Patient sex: F
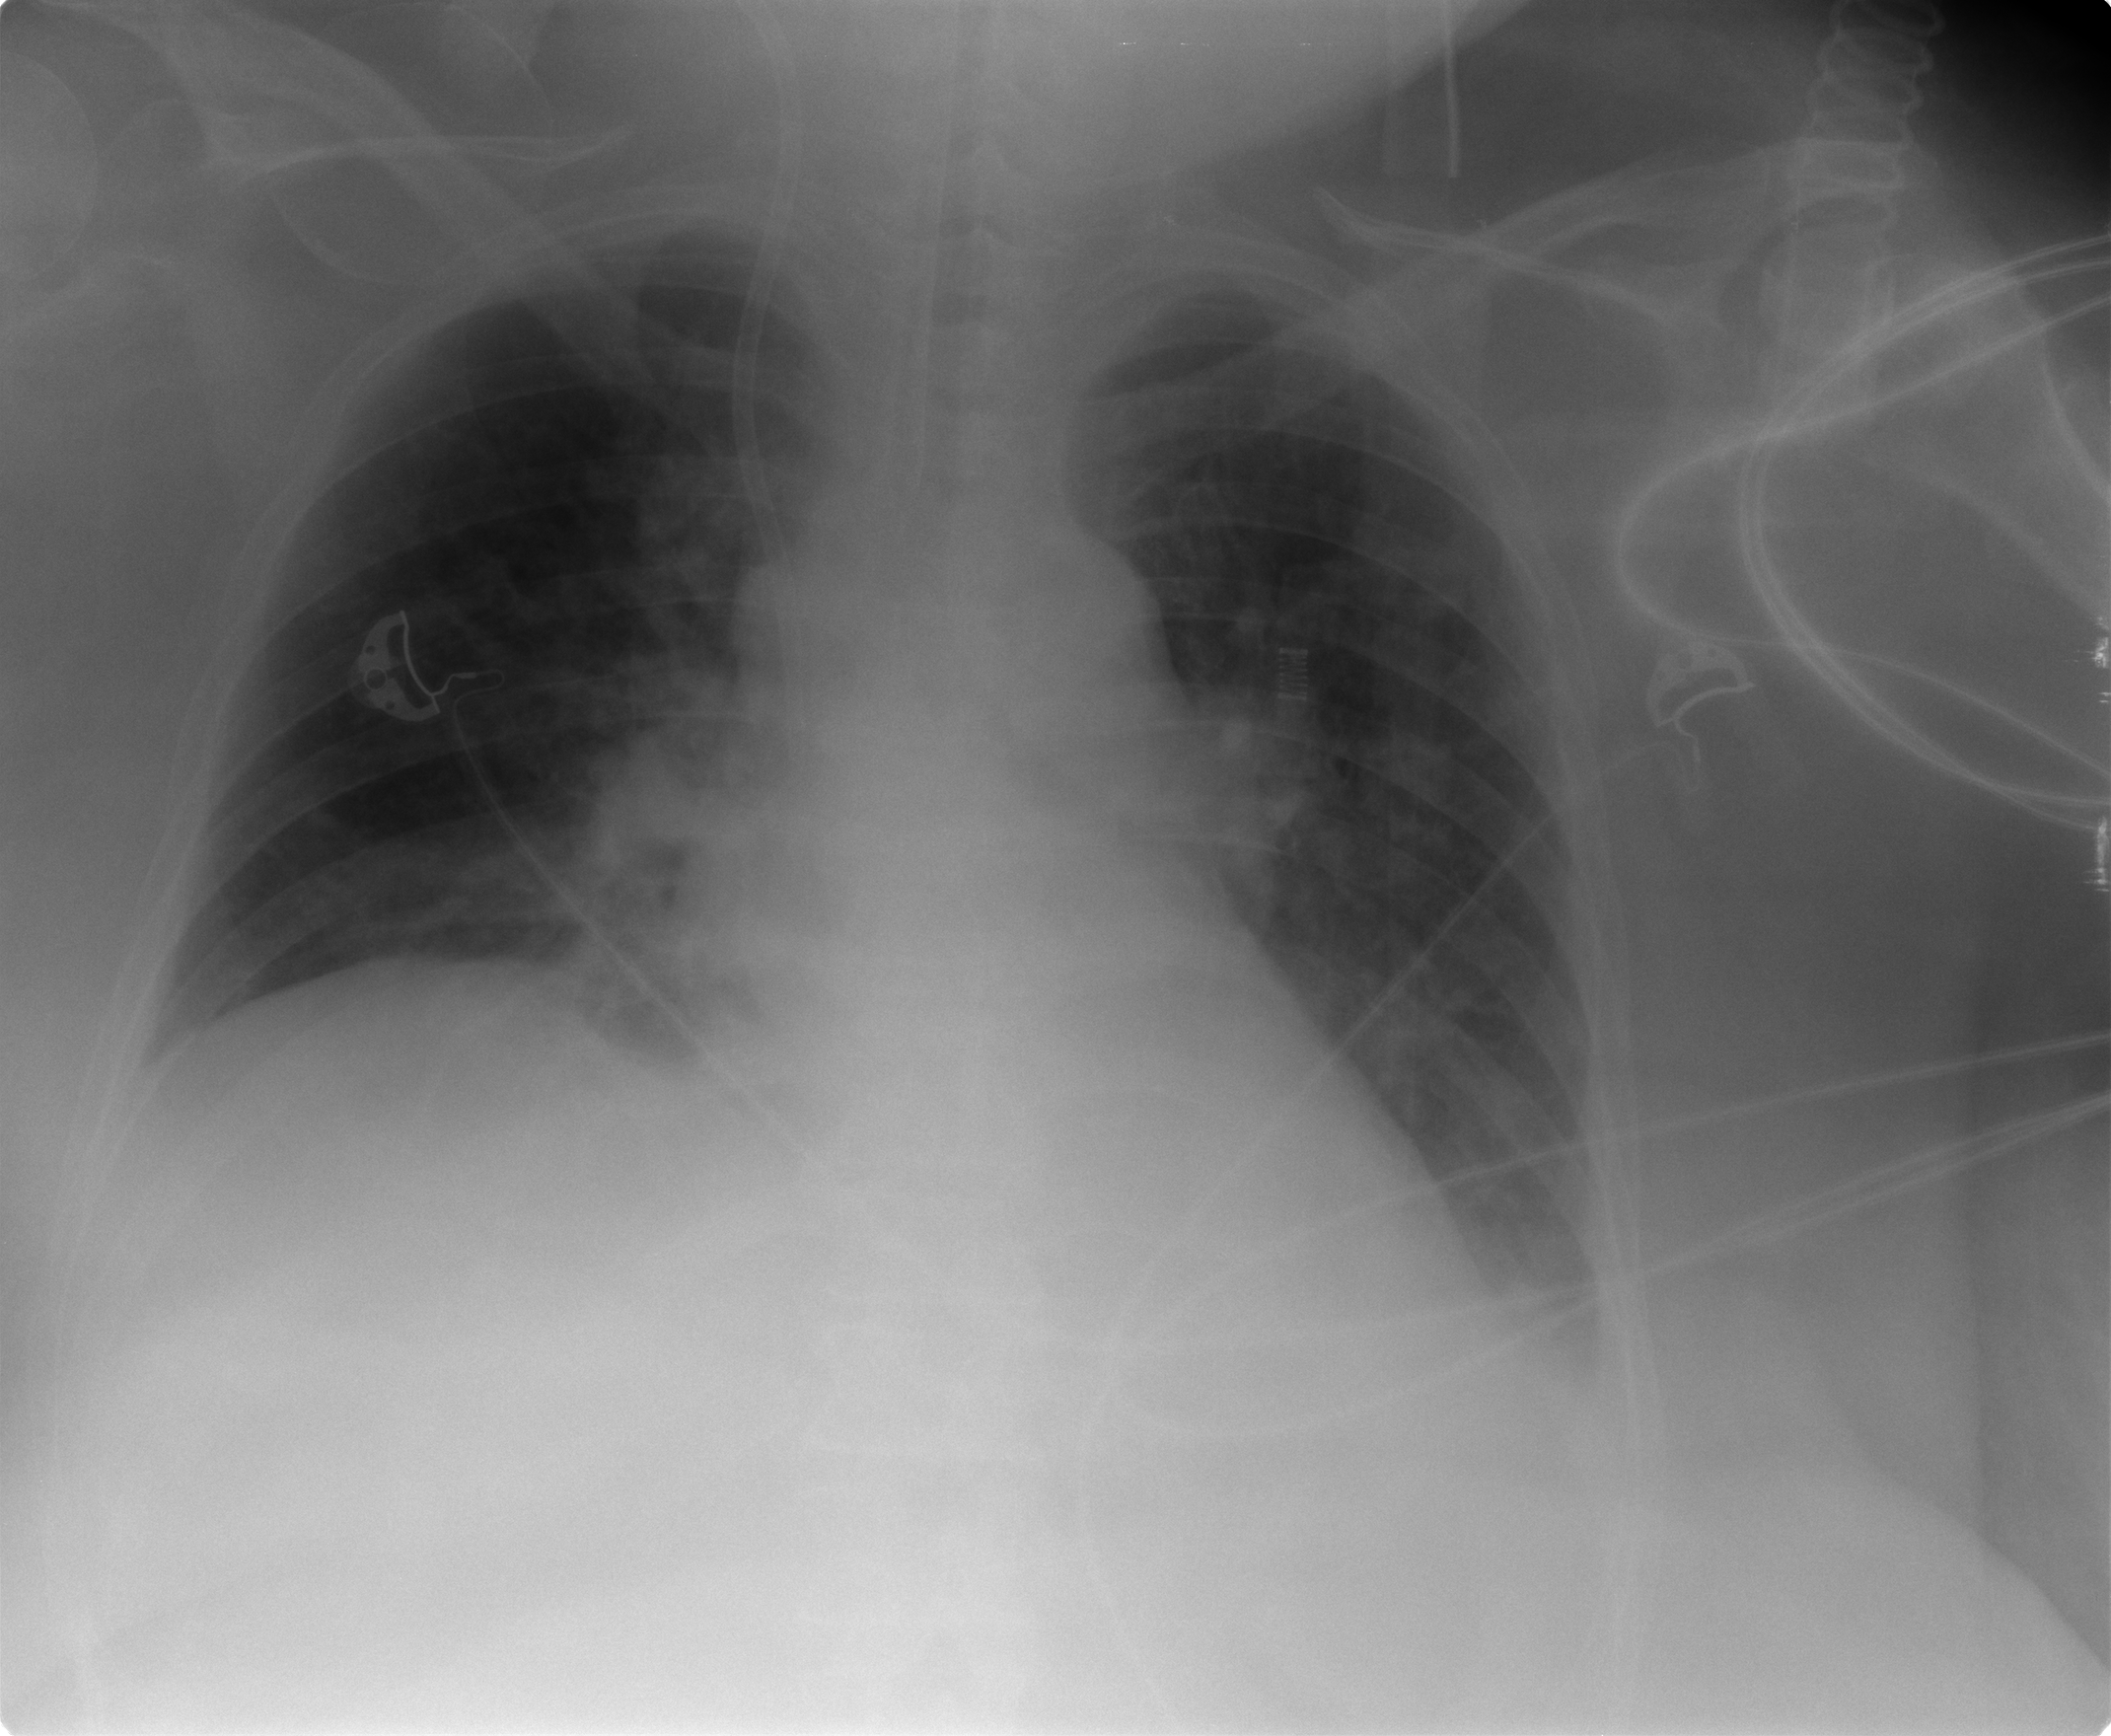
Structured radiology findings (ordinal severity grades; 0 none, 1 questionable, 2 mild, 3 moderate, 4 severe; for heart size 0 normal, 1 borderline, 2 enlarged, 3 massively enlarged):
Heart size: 1
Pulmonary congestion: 2
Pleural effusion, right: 0
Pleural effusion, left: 2
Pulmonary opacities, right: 0
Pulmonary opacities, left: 2
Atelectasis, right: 0
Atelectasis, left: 2